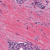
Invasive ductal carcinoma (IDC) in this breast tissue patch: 1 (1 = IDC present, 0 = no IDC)